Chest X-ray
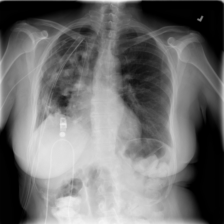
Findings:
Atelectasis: negative
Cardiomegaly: negative
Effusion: negative
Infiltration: negative
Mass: negative
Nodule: positive
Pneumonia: negative
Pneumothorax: positive
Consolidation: negative
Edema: negative
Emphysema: negative
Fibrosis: negative
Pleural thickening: negative
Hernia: negative